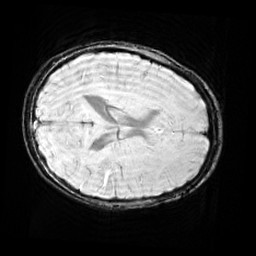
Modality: SWI
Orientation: axial
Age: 11
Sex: female
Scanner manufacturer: siemens
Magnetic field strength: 3 T
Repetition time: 0.027 s
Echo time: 0.02 s